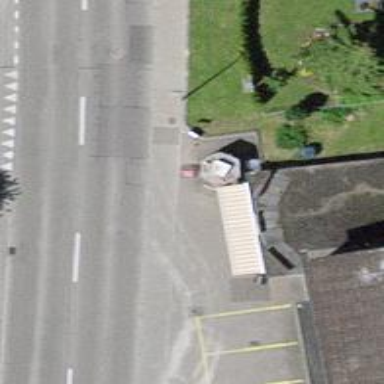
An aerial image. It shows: Bus stop with platform for public transport.